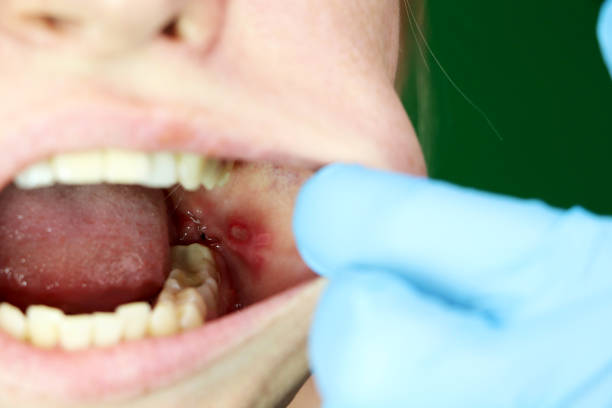
Condition: Mouth Ulcer